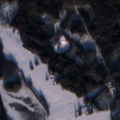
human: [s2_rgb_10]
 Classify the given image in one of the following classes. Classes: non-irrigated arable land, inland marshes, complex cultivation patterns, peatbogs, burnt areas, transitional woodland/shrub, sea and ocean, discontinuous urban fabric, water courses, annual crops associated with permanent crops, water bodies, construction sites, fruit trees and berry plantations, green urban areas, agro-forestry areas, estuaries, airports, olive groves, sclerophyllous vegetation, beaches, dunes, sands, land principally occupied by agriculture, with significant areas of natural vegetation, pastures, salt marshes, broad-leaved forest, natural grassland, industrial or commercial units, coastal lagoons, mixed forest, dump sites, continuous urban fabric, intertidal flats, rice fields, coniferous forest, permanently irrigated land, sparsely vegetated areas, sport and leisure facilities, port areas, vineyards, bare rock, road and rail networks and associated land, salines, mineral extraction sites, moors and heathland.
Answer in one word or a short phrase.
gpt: non-irrigated arable land, broad-leaved forest, coniferous forest, mixed forest, water bodies